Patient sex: F
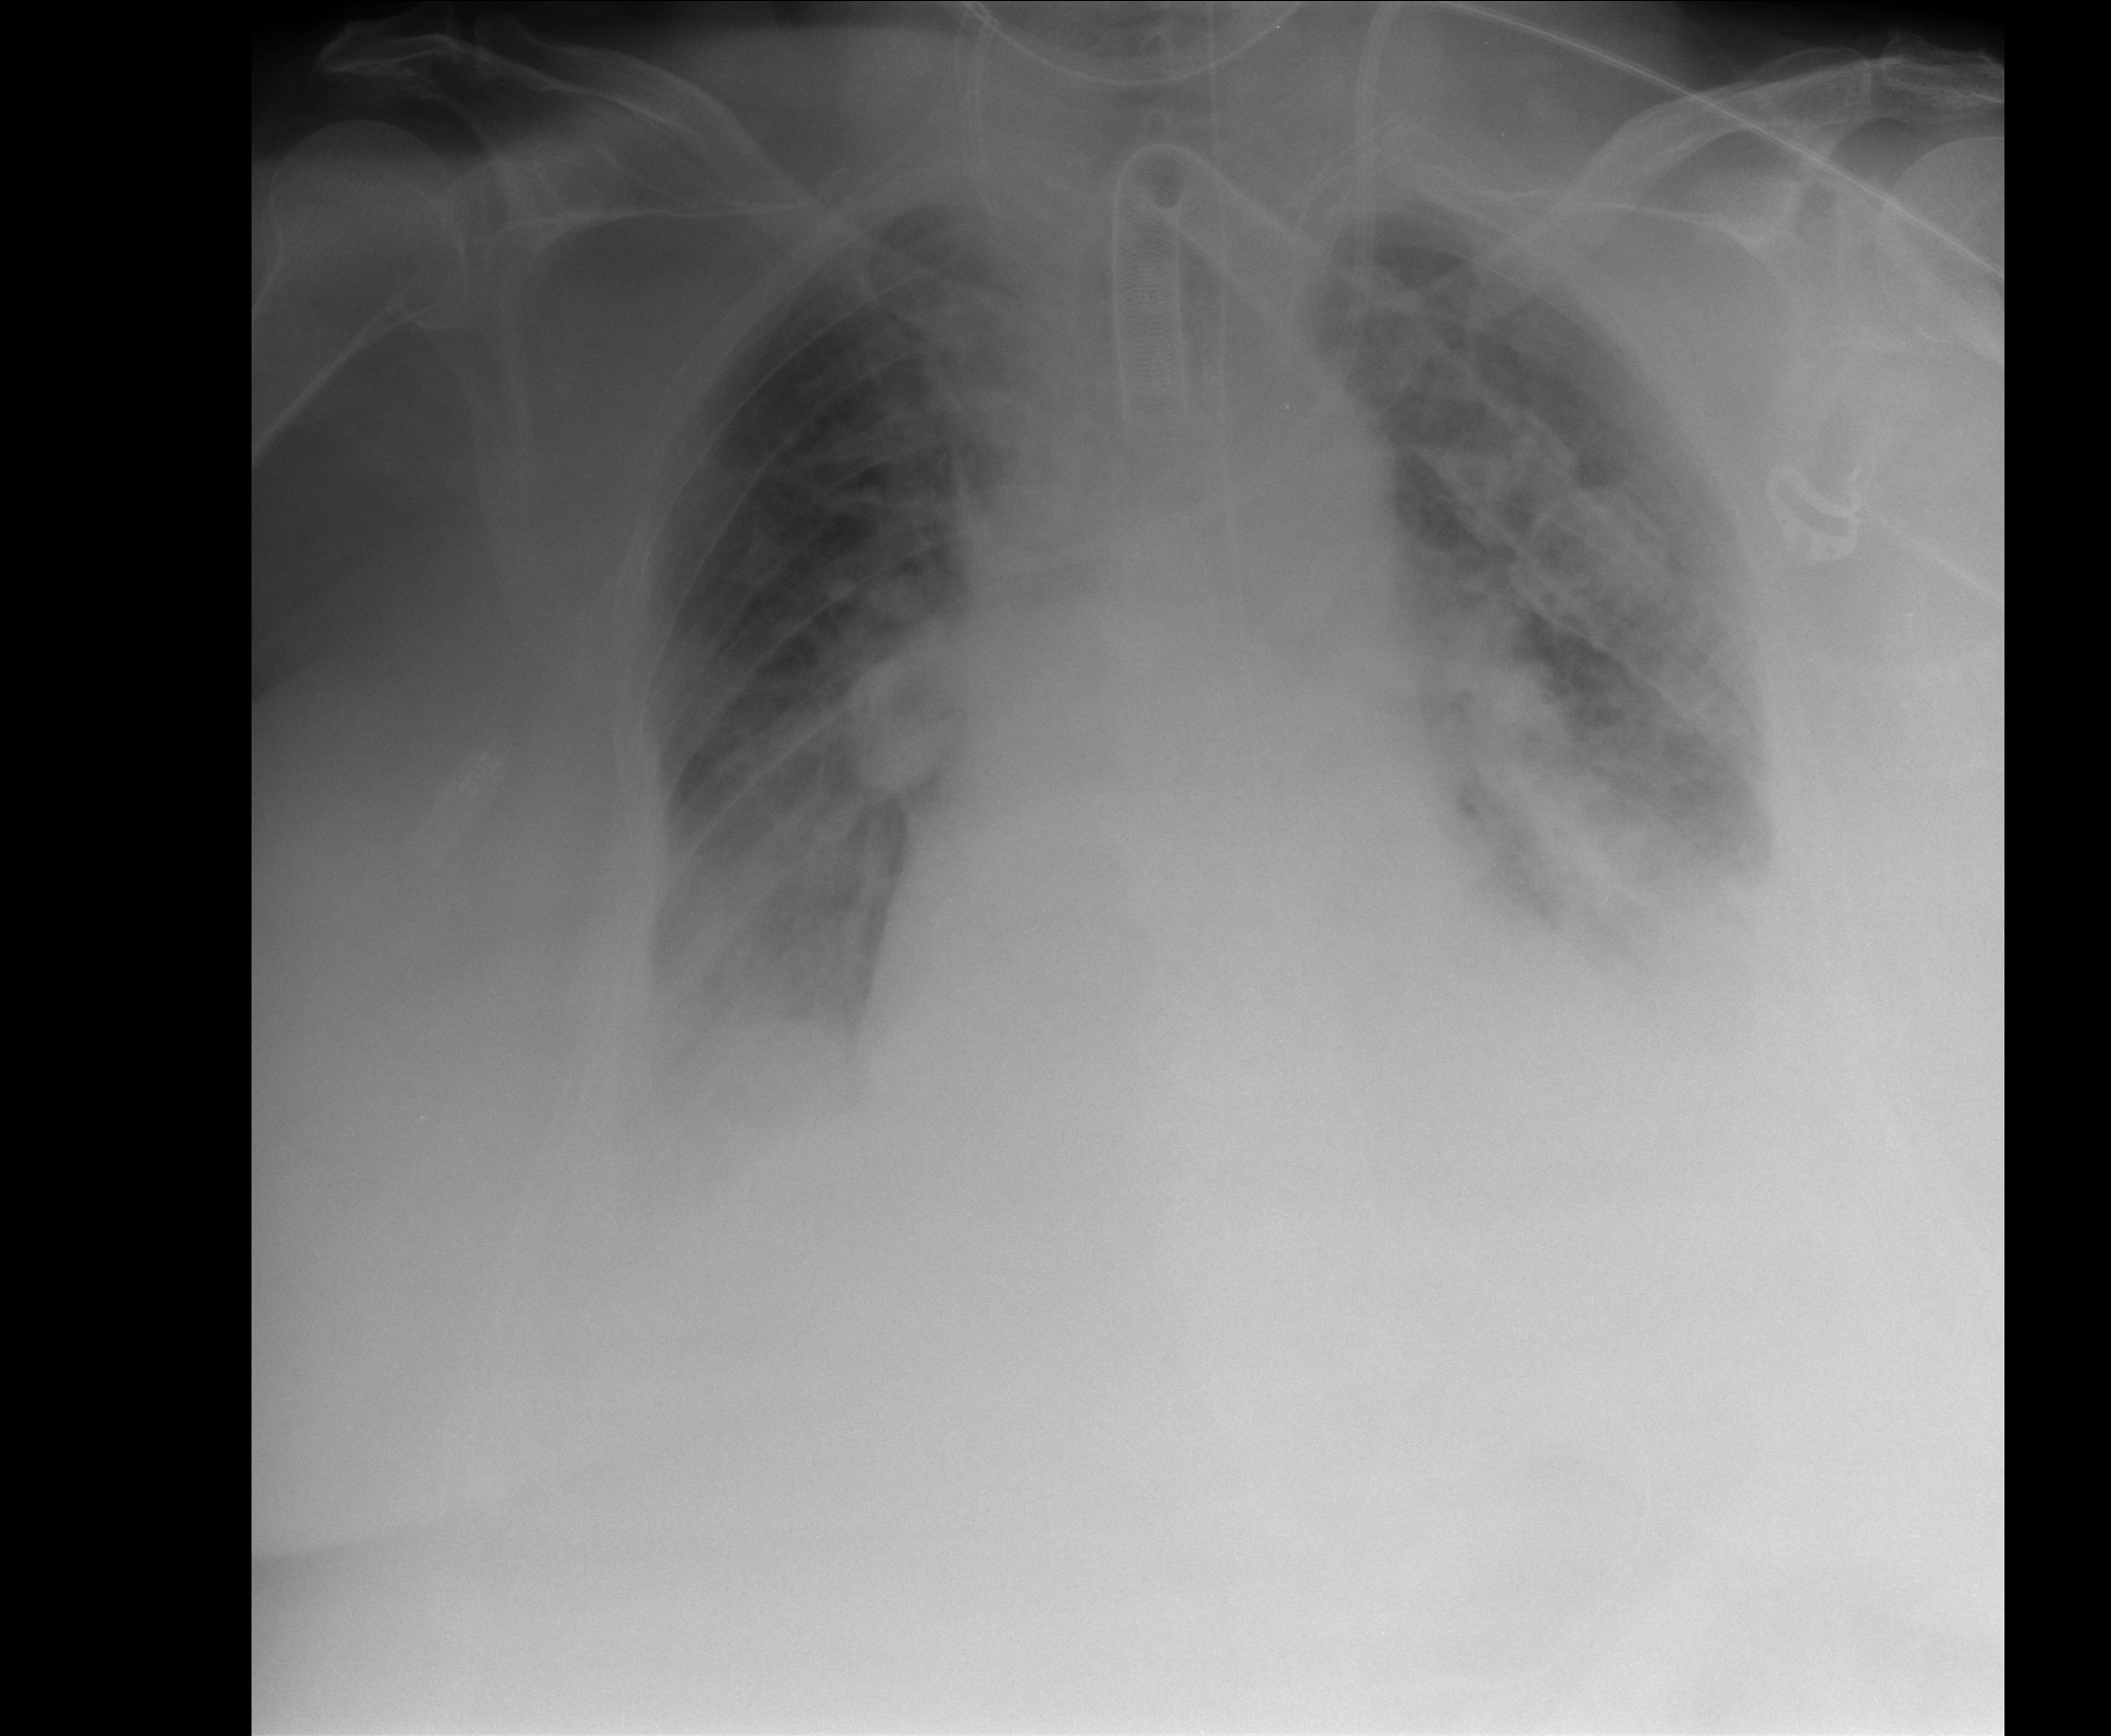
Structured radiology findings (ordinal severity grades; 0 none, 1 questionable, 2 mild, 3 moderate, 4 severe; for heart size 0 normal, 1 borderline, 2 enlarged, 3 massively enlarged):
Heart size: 0
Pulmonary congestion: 0
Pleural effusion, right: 3
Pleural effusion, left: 3
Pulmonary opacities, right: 2
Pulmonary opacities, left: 2
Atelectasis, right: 3
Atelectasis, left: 3